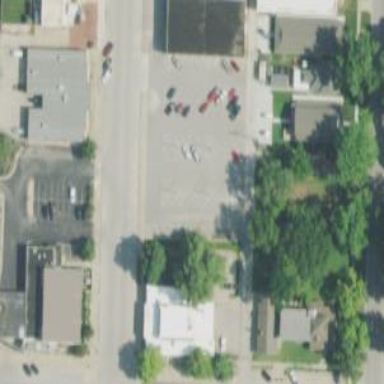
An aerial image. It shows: Parking area with surface.